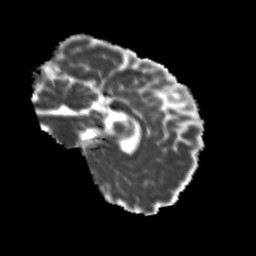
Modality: MD
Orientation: sagittal
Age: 23
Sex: male
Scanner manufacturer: siemens
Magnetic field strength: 3 T
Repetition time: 3.5 s
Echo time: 0.104 s